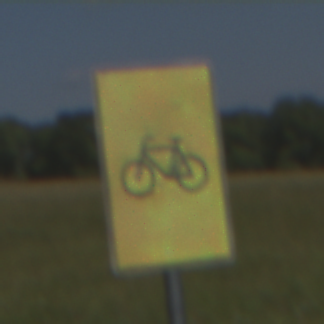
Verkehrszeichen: RadverkehrOhnePfeilsymbol
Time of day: Midday
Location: Outdoor (Nature)
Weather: Clear
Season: NotSpecified
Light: Natural